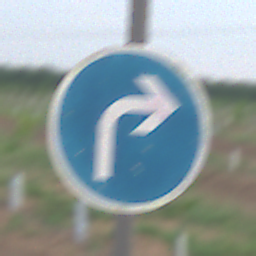
Verkehrszeichen: VorgeschriebeneFahrtrichtungRechts
Umgebung: Outdoor, Nature
Tageszeit: SunriseSunset
Wetter: PartlyCloudy
Licht: Natural
Jahreszeit: NotSpecified
Kontrast: LowContrast